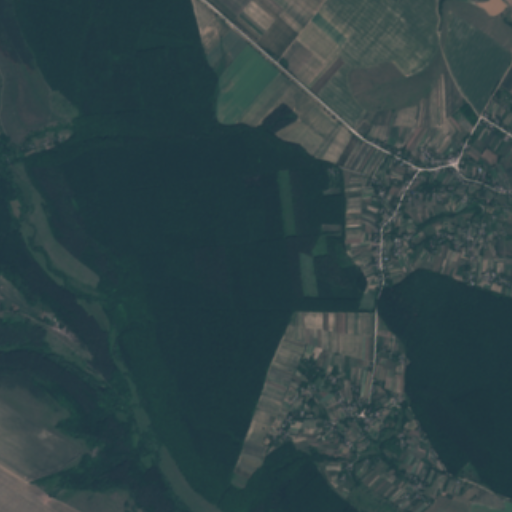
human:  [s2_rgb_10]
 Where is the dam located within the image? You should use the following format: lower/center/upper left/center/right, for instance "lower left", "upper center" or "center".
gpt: The dam is located in the upper right of the image.
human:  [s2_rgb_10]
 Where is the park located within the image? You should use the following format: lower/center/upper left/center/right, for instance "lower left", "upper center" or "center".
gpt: The park is located in the upper right of the image.
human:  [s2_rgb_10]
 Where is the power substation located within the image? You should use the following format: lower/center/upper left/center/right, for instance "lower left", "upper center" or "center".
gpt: The power substation is located in the upper right of the image.
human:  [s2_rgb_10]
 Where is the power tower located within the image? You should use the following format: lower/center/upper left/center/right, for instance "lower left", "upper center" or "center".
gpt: The power tower is located in the upper right of the image.
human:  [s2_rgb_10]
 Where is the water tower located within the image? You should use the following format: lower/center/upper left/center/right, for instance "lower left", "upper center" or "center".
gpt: The water tower is located in the upper right of the image.
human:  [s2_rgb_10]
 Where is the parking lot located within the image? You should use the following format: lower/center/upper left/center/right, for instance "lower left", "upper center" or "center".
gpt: There is no parking lot in the image.